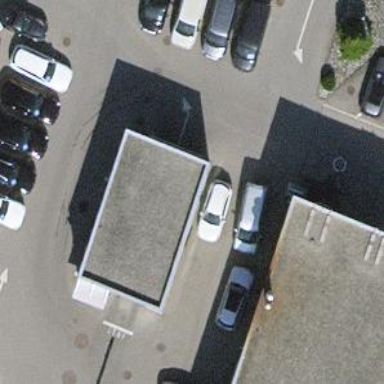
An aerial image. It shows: Building housing car wash facility.